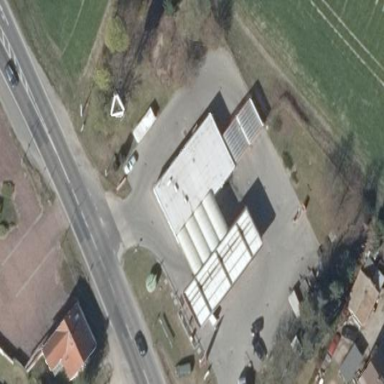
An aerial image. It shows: Building designated for providing fuel.